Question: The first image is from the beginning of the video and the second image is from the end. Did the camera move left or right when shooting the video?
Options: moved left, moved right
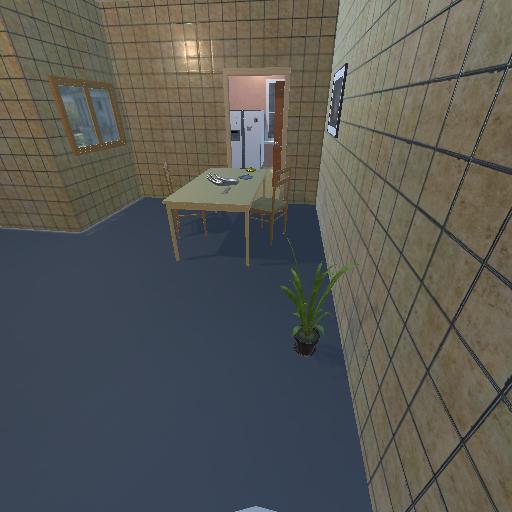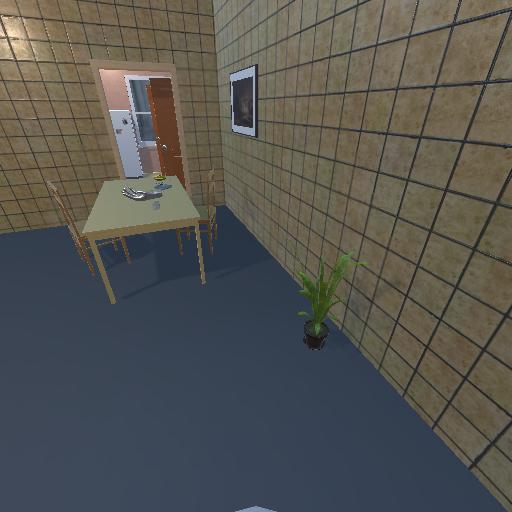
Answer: moved left